Platform: macOS
Application: Chrome
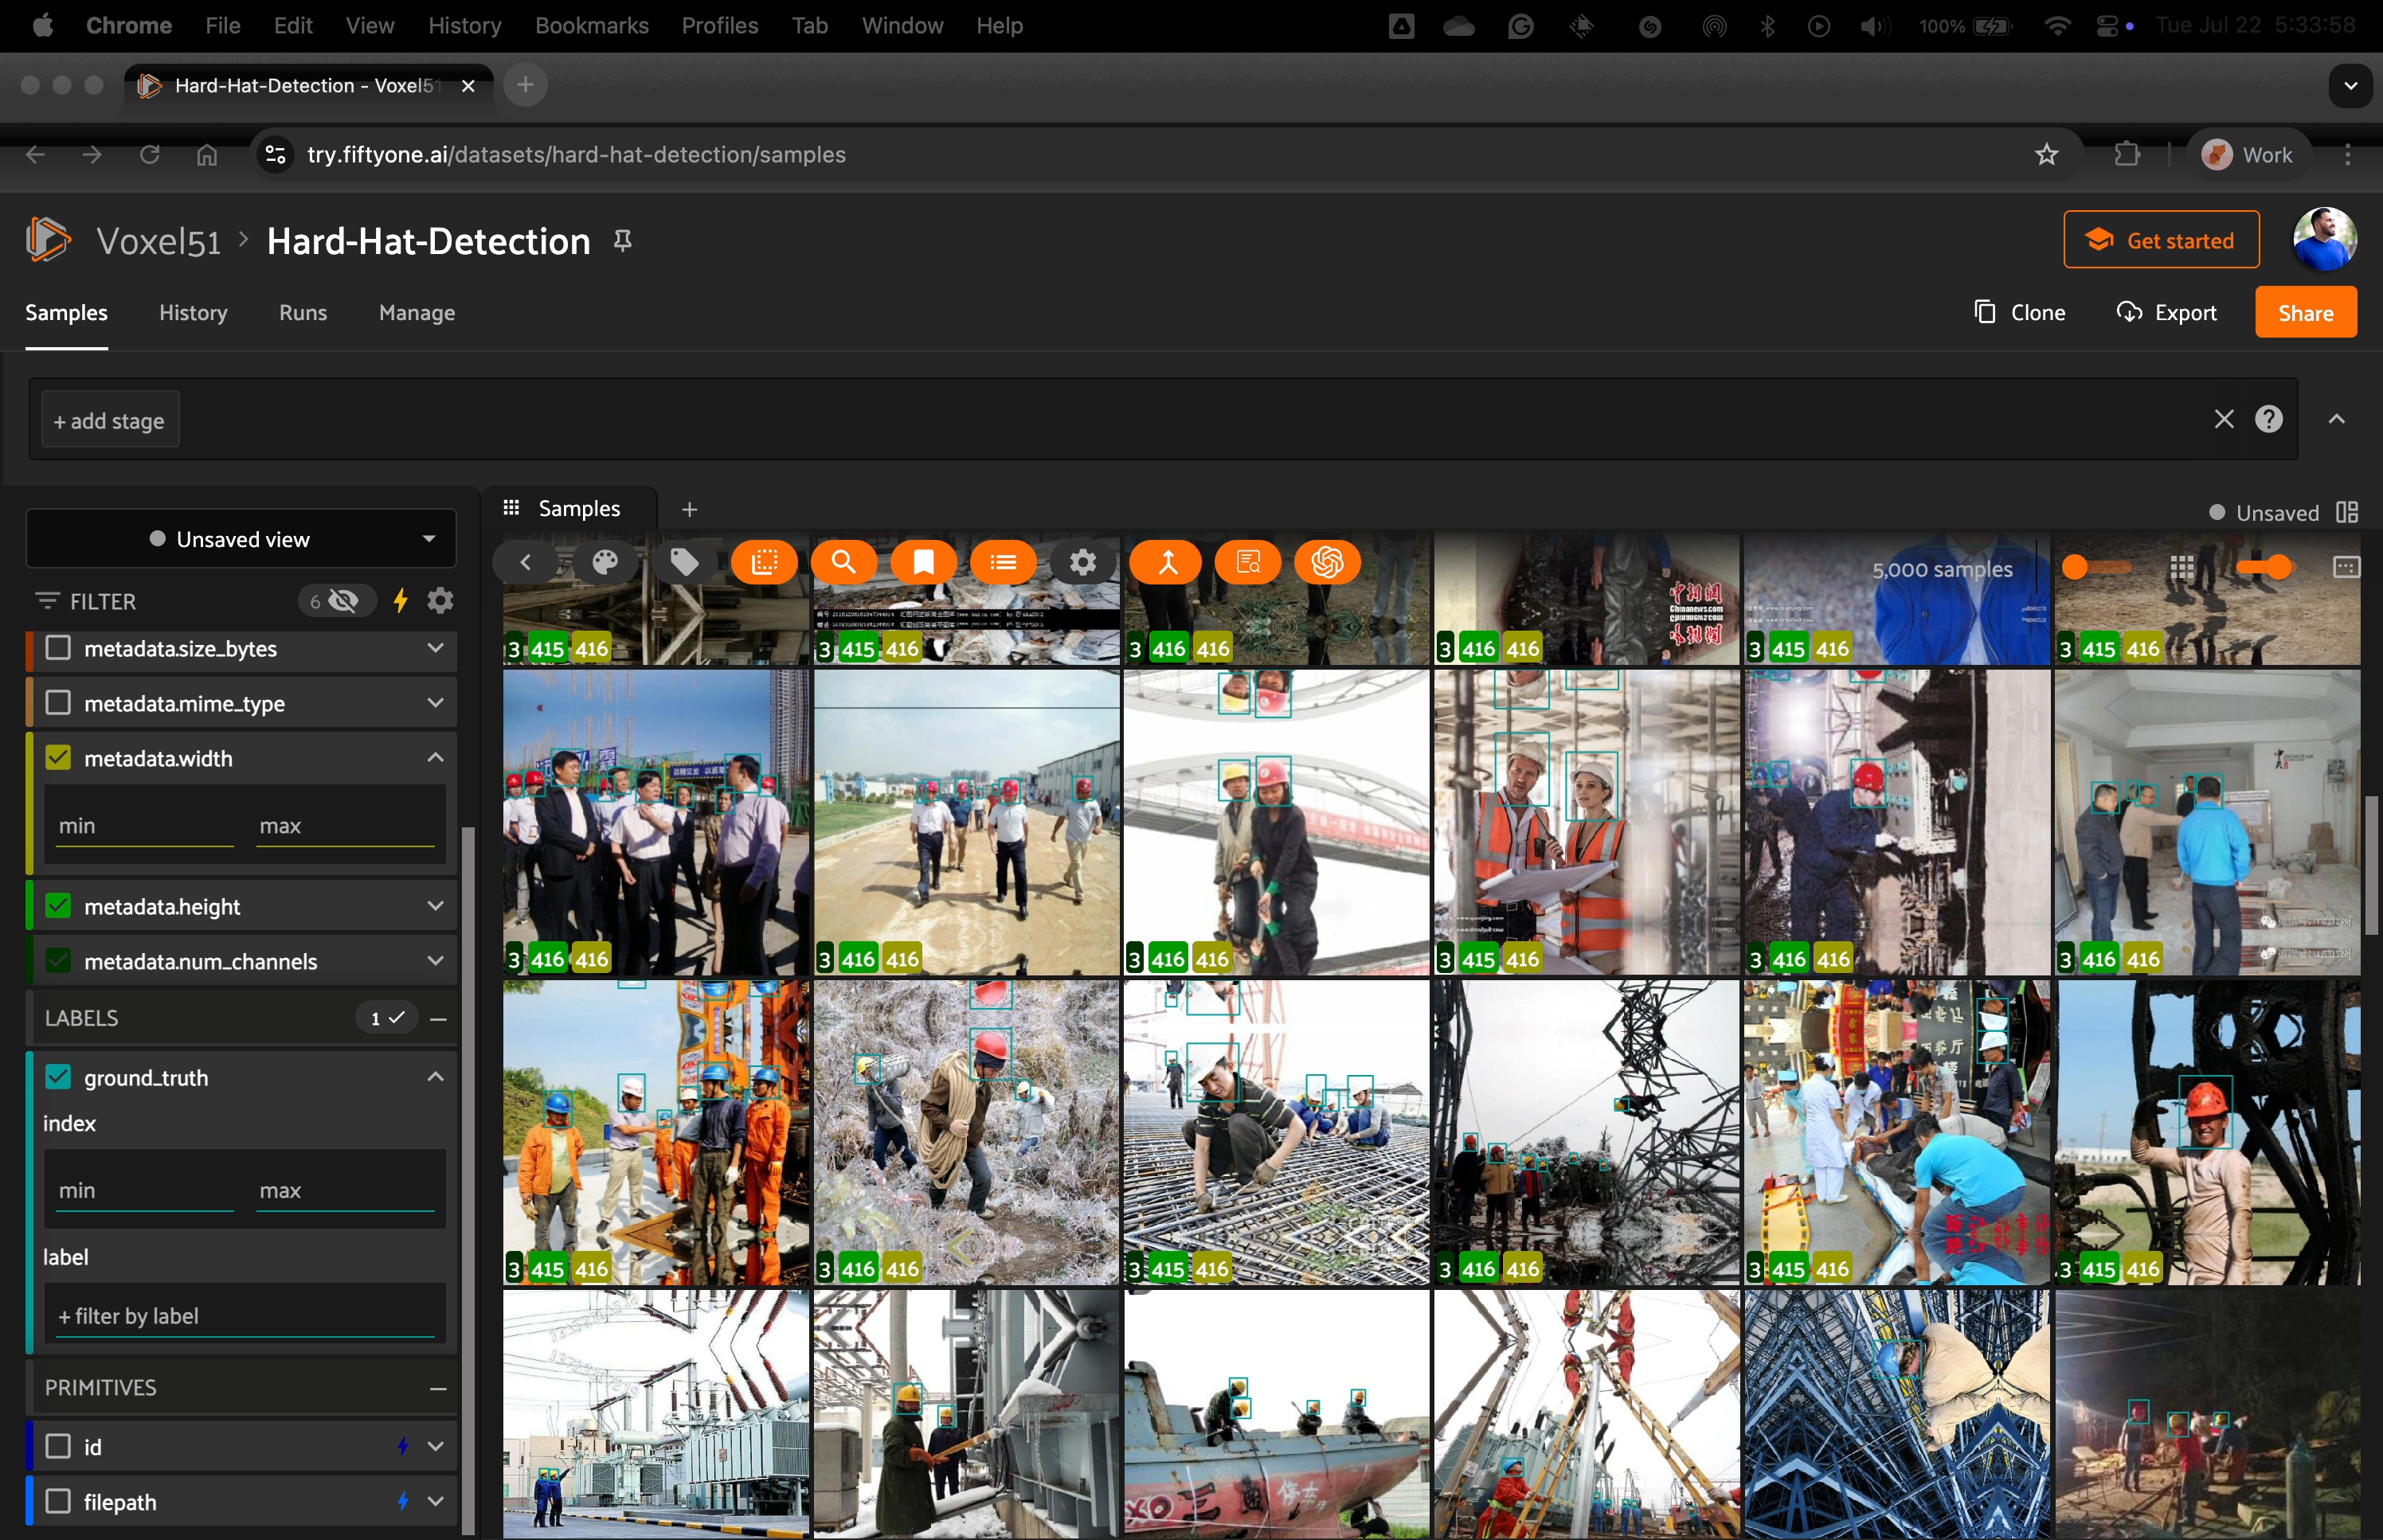
task_description: Clear the metadata.width value from the samples in the samples panel
action_type: click
element_info: Checkbox

task_description: List the ground_truth label names
action_type: click
element_info: Menu Item

task_description: Clear the labels shown on the samples panel
action_type: click
element_info: Checkbox

task_description: What value of metadata.num_channels does this sample have?
action_type: hover
element_info: Icon

task_description: What is the value of metadata.width for this sample?
action_type: hover
element_info: Icon